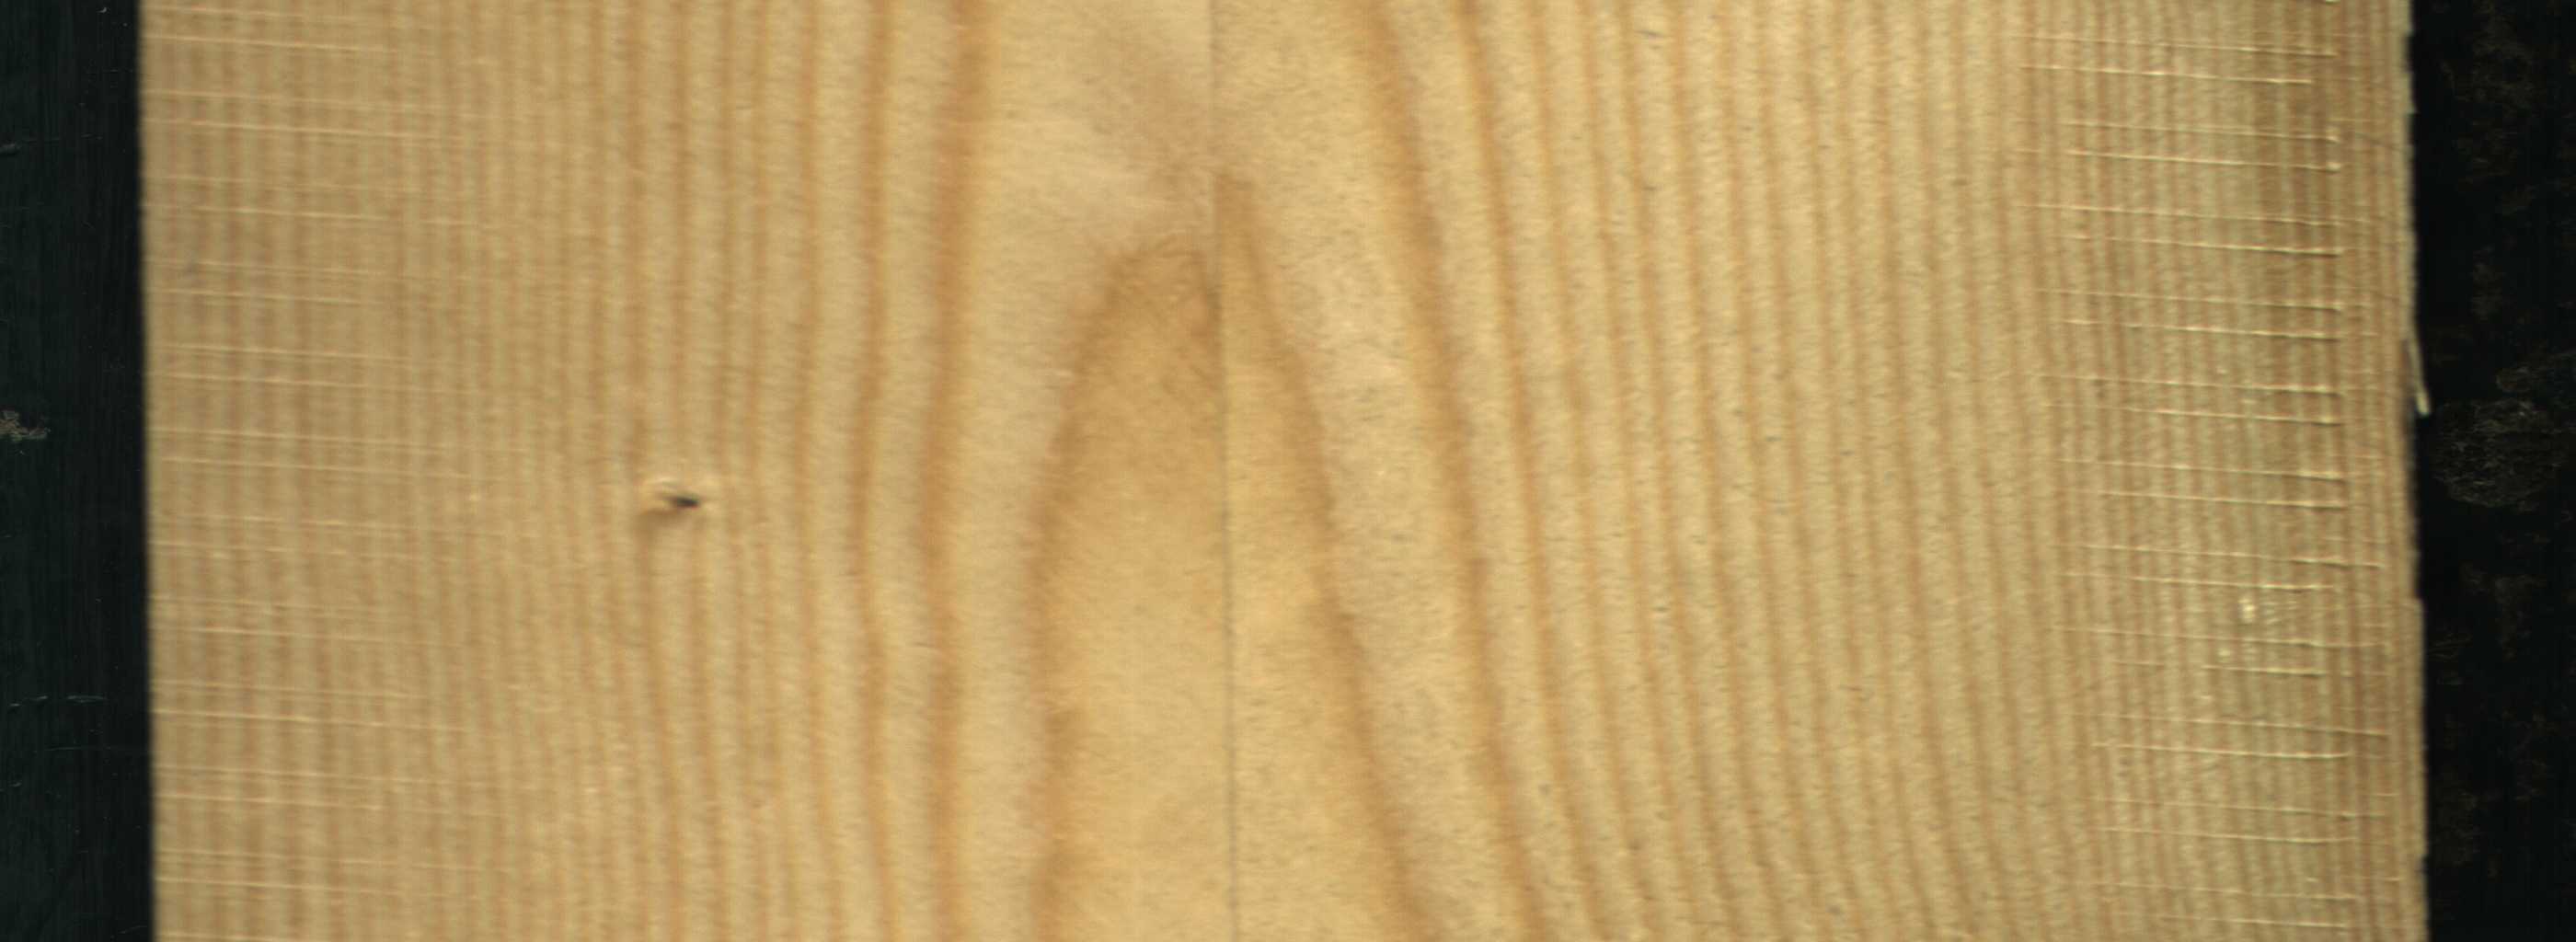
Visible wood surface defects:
Live_Knot